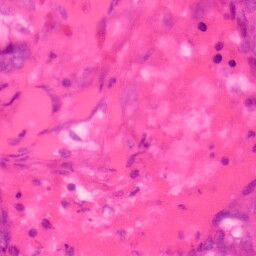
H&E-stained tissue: Colon